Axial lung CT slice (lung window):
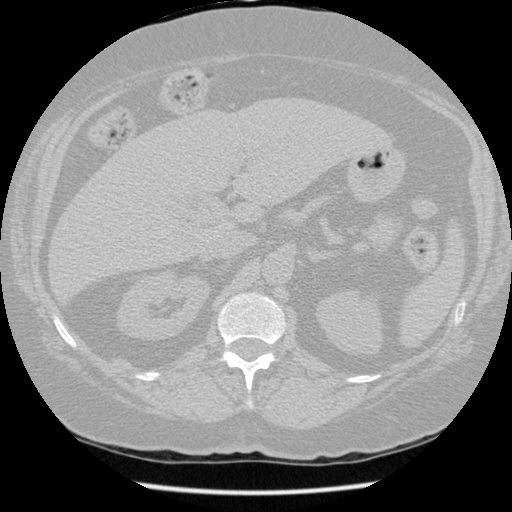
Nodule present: no